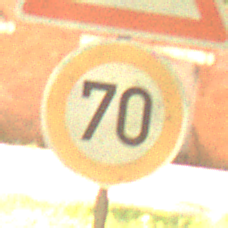
Verkehrszeichen: Geschwindigkeit70
Zusatzzeichen oben: KurveRechts
Umgebung: Outdoor, Nature
Tageszeit: Midday
Wetter: PartlyCloudy
Licht: Natural
Jahreszeit: NotSpecified
Kontrast: LowContrast